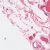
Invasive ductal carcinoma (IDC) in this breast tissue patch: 0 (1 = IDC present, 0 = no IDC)